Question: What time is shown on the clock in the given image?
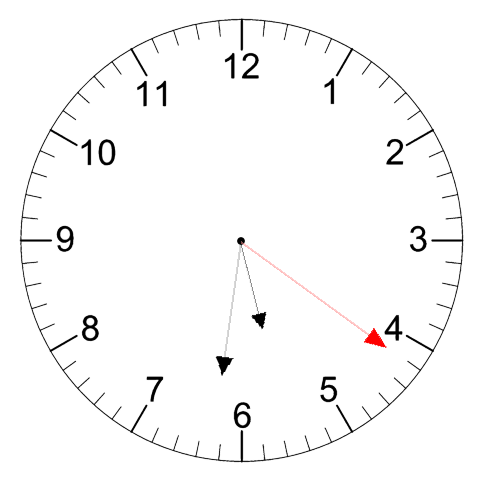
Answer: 05:31:21